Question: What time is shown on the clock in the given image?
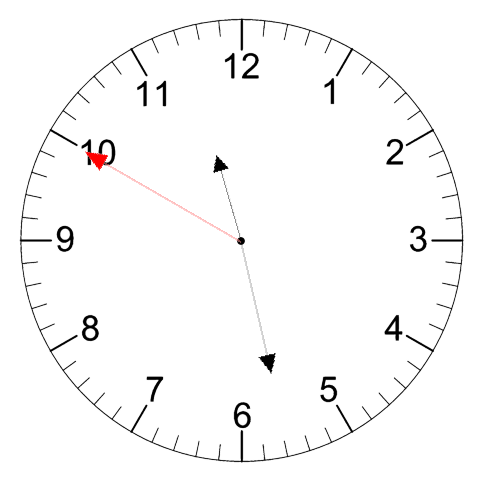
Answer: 11:27:50